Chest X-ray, AP view. Patient: 45 years old, sex M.
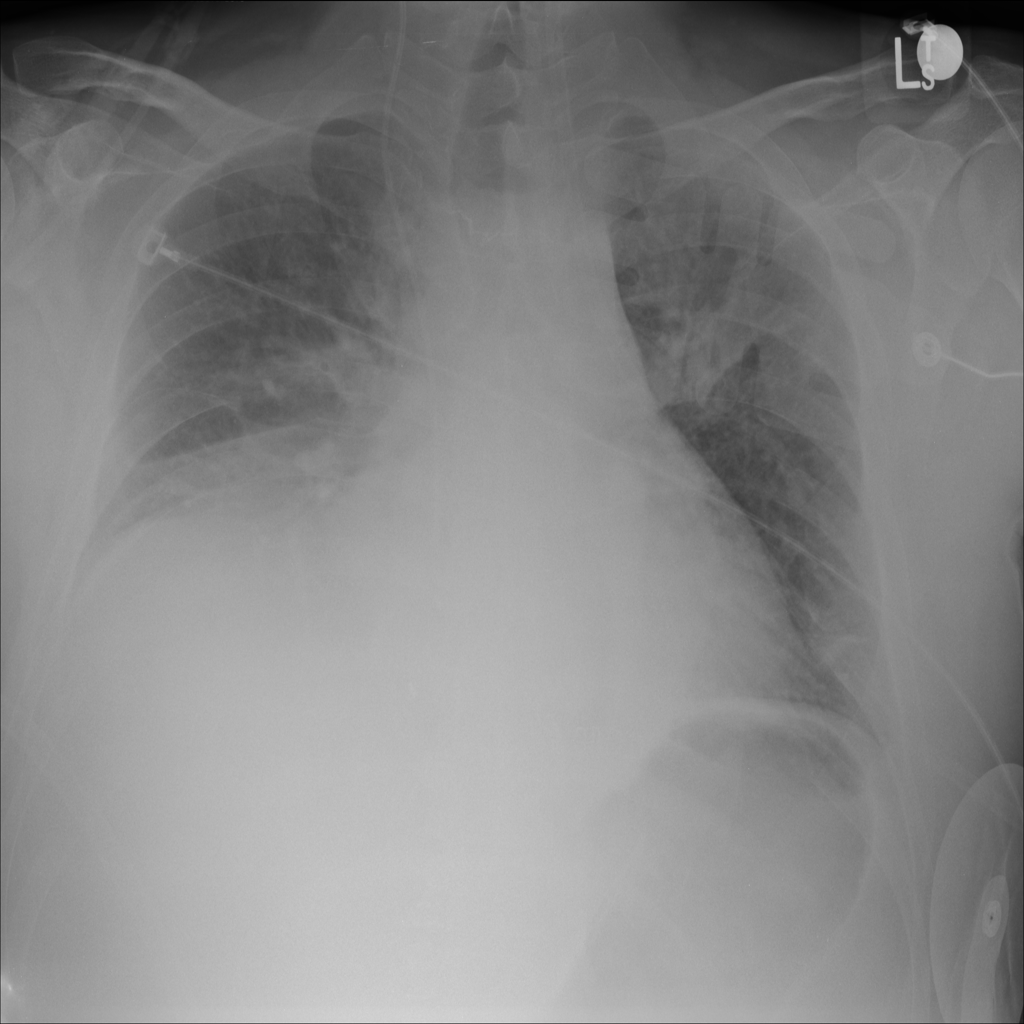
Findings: Consolidation, Effusion, Infiltration